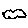
Label: cloud